Question: I have used a 'UITableView' control to show a list of customers that the user can select from. I've divided this into a number of sections, because the customers they need to select will vary from day to day -- so the sections are used to divide between the days.
For some reason, there's an excessive amount of whitespace being included in the section header. I don't recall this being the case with iOS 5 (which this application was originally developed with).

Can anyone nudge me in the right direction?
FWIW, I'm not suppling a 'heightForHeaderInSection:' method, so it's not that trivial. In the 'titleForHeaderInSection:' method I'm returning a simple 'NSString*' which represents the date.
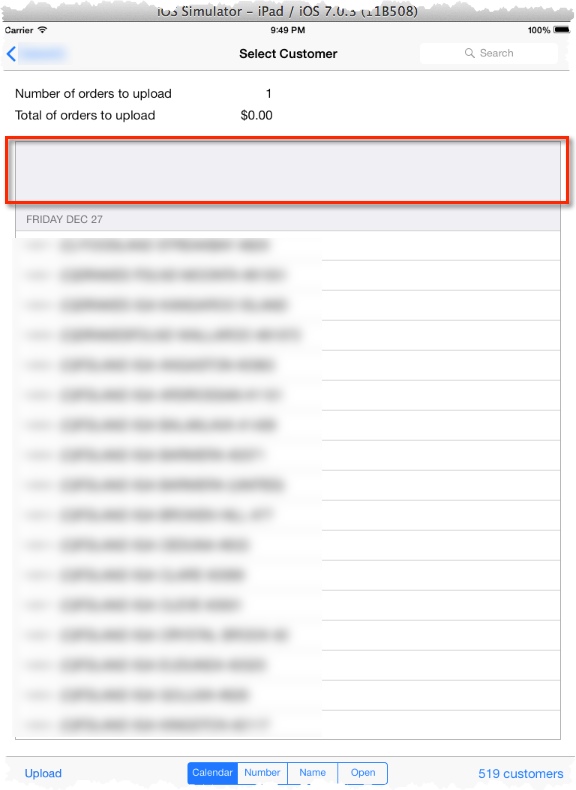
Answer: I used the <URL> provided by @Larme, and read through the suggestions there.
The simple fix for me was to turn off 'Adjust Scroll View Insets' for the view. That gave me the result I was after.